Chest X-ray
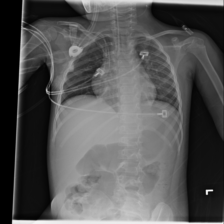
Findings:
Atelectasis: negative
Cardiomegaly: negative
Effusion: negative
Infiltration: negative
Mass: negative
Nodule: negative
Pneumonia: negative
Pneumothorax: negative
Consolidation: negative
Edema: negative
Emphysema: negative
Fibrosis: negative
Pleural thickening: negative
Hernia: negative